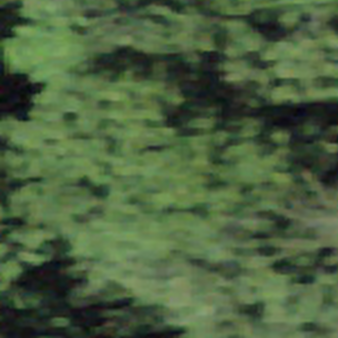
Label: other